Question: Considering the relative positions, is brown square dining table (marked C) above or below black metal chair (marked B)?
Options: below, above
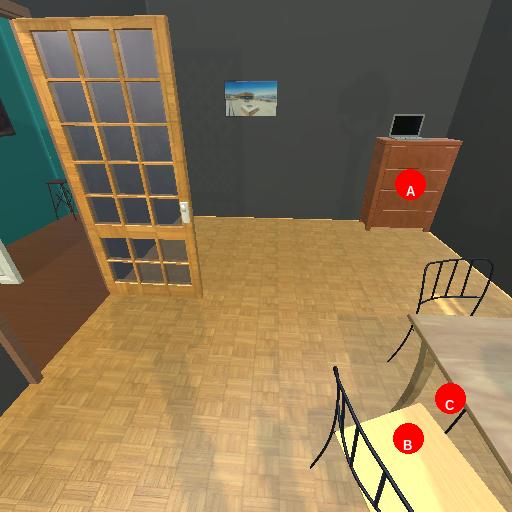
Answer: below